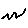
Label: zigzag